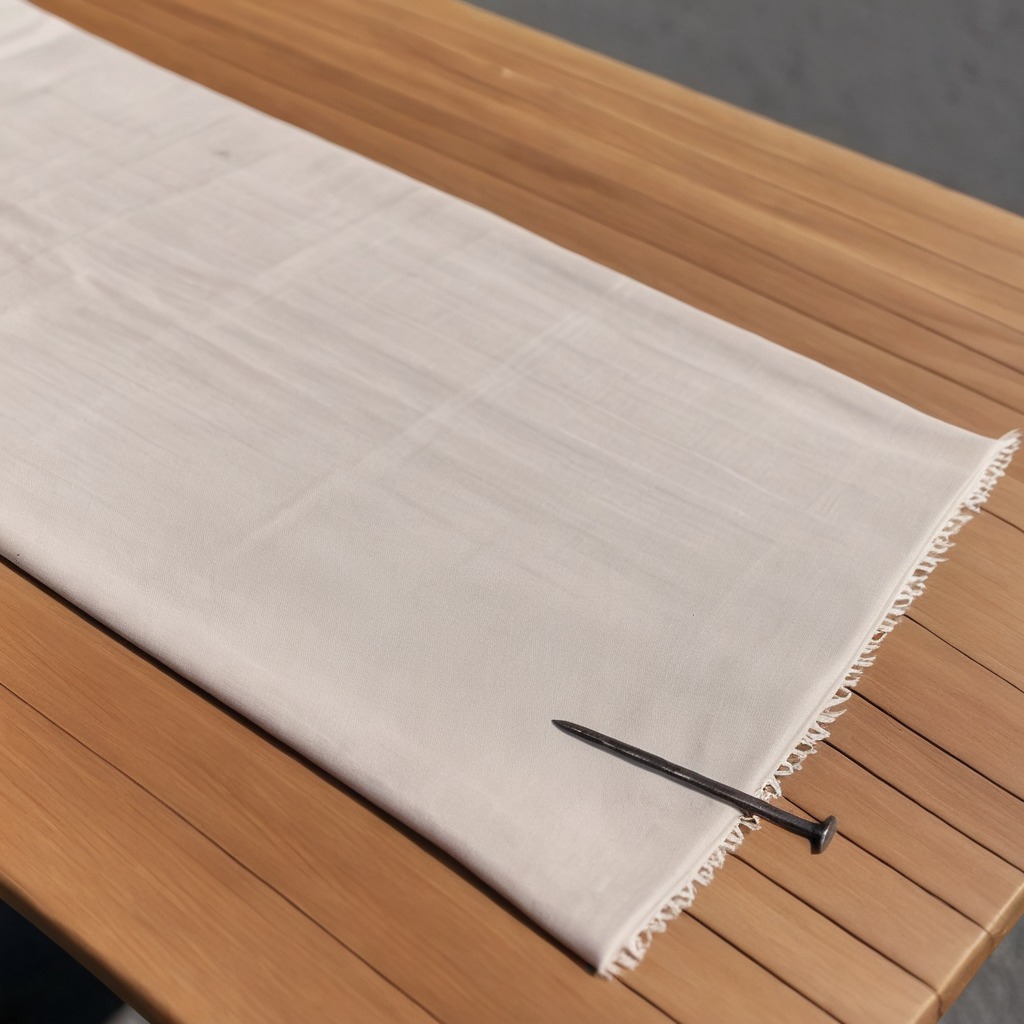
An iron nail lying on a wooden table in an outdoor workshop during daytime bright natural light soft shadows worn but beneath the cloth.